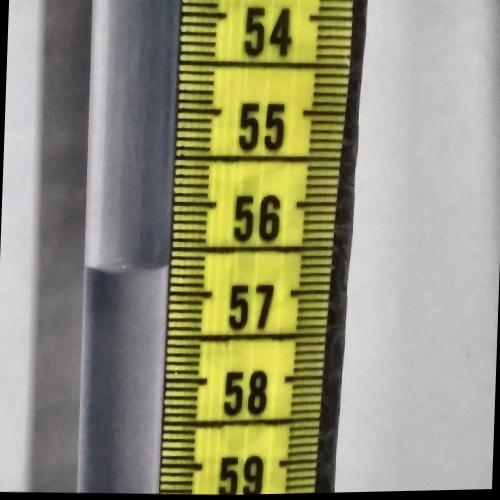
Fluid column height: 56.7 cm